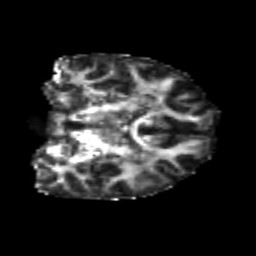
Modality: FA
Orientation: coronal
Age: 20
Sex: male
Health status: healthy
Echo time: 0.074 s